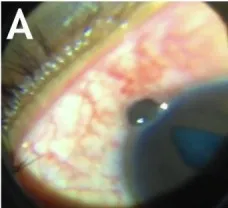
(A) Anterior segment photo taken using mobile camera and 20 dioptre condensing lens during indirect examination. The child was not co-operative for slit-lamp photography at the time of presentation.
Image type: ophthalmic_imaging (slit_lamp_photograph)